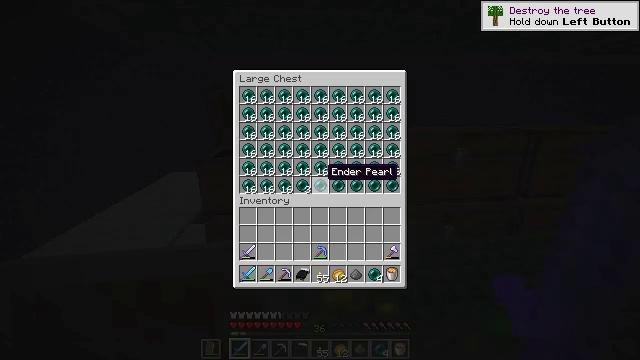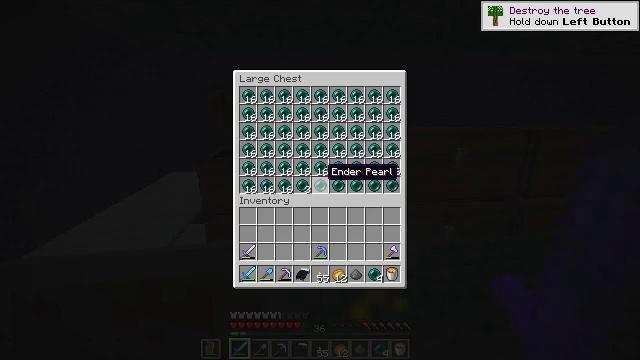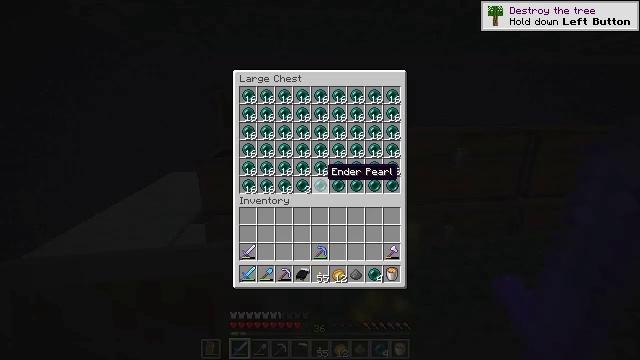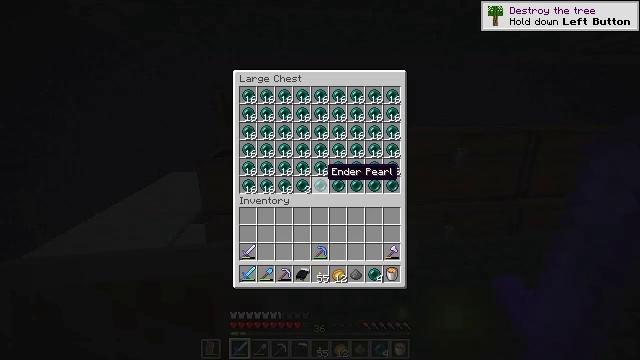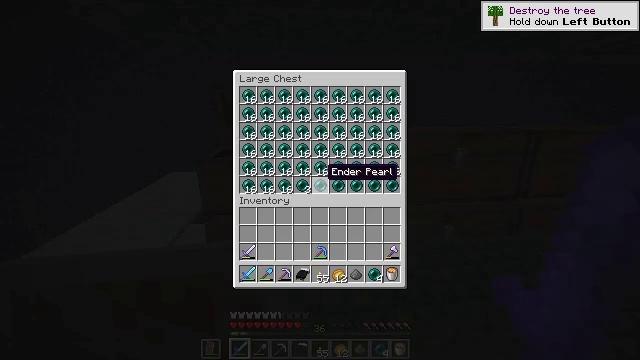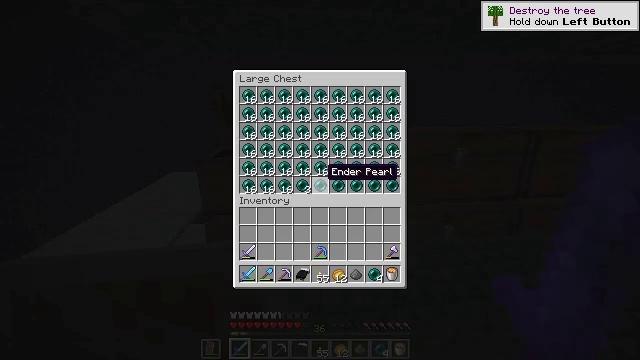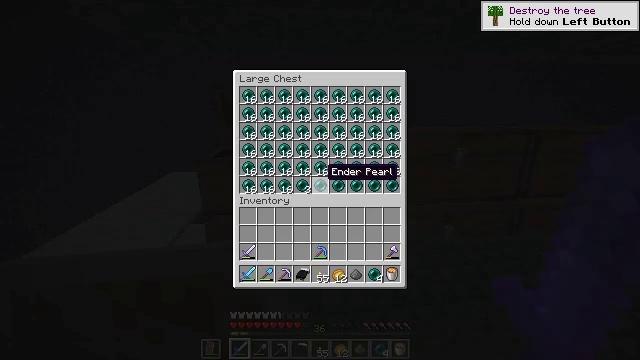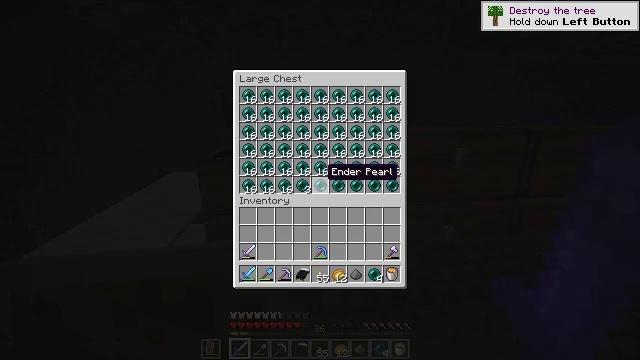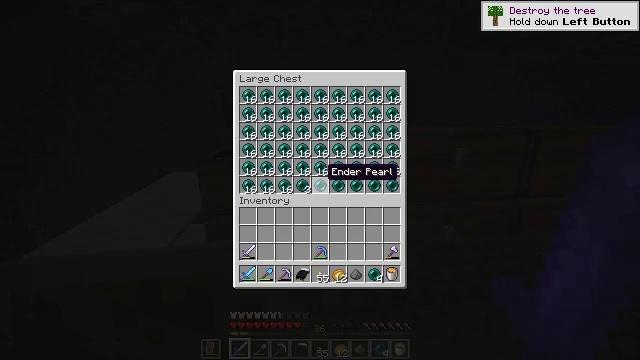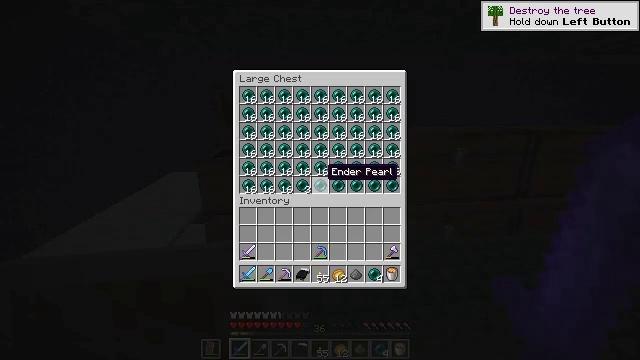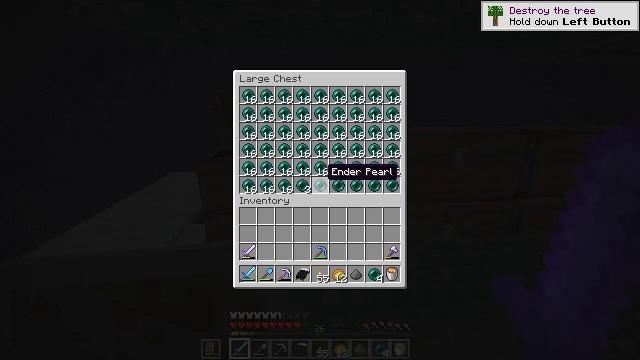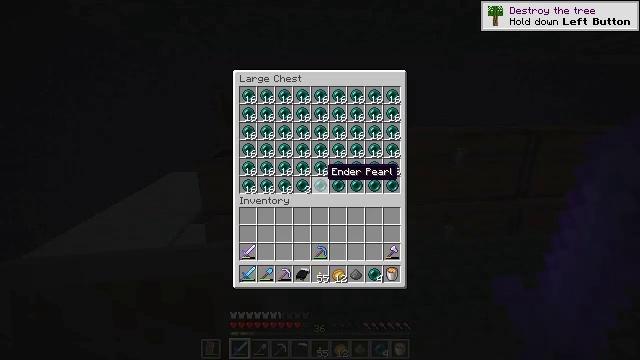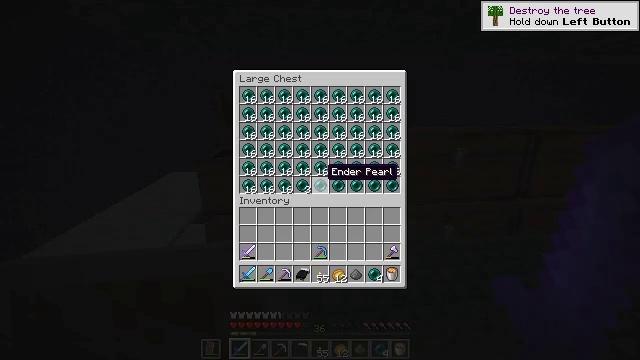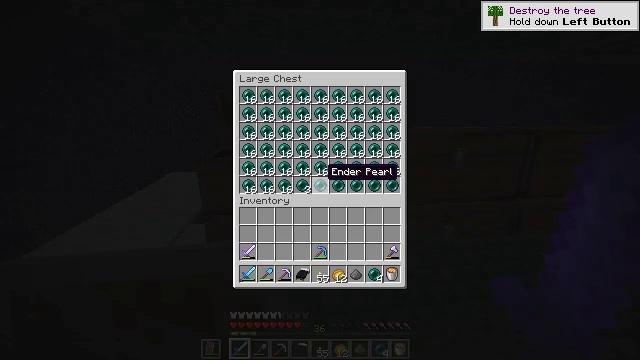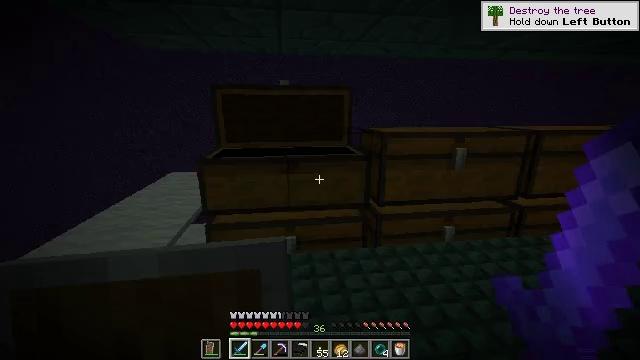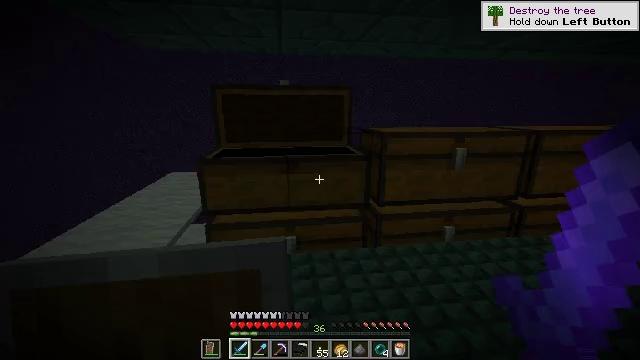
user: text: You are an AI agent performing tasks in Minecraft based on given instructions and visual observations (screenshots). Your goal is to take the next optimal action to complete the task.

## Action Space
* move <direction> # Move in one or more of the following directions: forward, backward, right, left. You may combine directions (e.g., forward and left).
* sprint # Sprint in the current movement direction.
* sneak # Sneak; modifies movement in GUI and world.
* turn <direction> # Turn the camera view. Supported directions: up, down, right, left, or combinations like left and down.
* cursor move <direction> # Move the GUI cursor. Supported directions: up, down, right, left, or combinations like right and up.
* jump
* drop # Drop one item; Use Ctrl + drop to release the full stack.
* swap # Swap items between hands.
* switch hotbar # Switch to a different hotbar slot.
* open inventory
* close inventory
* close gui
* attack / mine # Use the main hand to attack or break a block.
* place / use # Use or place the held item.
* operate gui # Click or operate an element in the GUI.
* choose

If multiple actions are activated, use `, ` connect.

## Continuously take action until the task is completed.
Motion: motion action
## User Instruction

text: Kill an enderman.
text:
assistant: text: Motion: no_op
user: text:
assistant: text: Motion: no_op
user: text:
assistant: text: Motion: no_op
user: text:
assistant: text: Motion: no_op
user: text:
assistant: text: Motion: no_op
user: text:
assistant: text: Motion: no_op
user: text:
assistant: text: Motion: no_op
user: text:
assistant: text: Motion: no_op
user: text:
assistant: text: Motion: no_op
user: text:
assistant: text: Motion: no_op
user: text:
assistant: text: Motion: no_op
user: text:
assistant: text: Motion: no_op
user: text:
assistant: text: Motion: no_op
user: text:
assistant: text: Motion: no_op
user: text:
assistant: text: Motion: close gui
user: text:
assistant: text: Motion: open inventory
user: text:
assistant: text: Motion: open inventory
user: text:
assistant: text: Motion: turn down
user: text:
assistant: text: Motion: no_op
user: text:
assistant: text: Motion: no_op
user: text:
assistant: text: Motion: no_op
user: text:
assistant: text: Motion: close inventory
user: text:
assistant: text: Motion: close inventory
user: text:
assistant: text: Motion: open gui
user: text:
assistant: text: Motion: no_op
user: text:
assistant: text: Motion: no_op
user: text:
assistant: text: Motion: no_op
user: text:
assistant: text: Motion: no_op
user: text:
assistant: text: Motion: no_op
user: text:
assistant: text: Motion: no_op